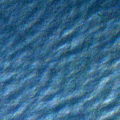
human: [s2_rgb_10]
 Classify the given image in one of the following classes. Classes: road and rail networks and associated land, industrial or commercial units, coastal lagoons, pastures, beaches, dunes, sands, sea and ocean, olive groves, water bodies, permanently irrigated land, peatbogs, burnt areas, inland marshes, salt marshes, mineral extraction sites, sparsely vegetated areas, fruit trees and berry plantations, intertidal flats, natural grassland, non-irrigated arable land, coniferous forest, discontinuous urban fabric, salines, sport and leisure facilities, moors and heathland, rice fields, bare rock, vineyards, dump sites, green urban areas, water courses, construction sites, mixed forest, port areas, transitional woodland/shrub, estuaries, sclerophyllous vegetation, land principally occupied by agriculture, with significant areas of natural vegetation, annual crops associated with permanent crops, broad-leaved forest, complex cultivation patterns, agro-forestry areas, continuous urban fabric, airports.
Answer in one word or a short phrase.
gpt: sea and ocean